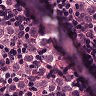
Metastatic tissue present: yes